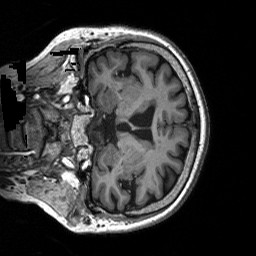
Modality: T1w
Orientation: coronal
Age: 69
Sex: female
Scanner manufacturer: siemens
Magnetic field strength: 3 T
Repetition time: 2.5 s
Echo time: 0.00248 s